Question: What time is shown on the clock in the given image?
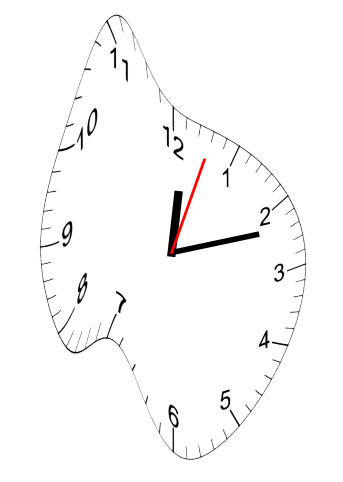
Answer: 12:12:03